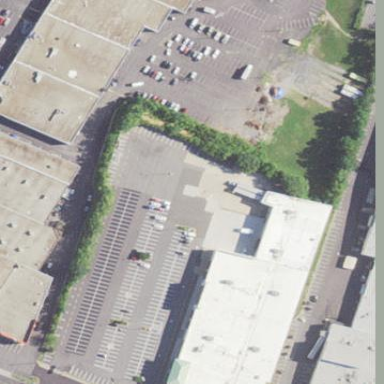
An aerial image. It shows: Parking area with asphalt surface.